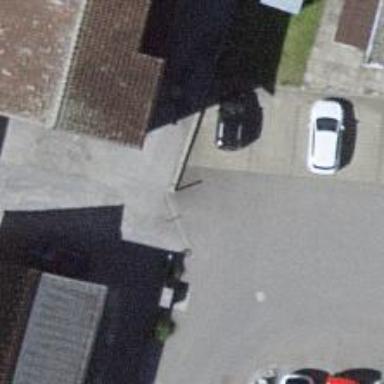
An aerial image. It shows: Bollard.